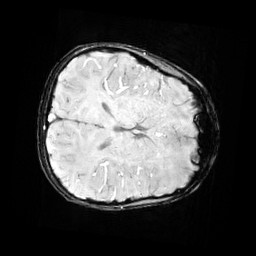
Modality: SWI
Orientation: axial
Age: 9
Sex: male
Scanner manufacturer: siemens
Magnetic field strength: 3 T
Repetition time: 0.027 s
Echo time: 0.02 s